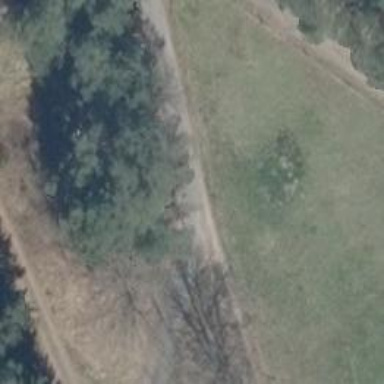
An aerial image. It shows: Unclassified asphalt road with well-maintained track. It used to be railway line which is now abandoned. The road also serves as bicycle path.